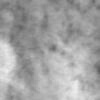
Label: no_change